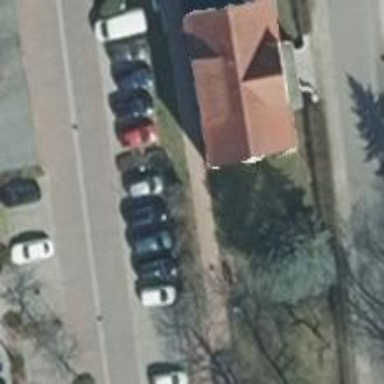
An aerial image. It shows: Parking area with surface.